Interaction volume radius: 5 \u00c5
Interaction volume height: 35 \u00c5
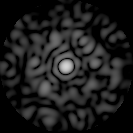
Disorder parameter: 0.8356